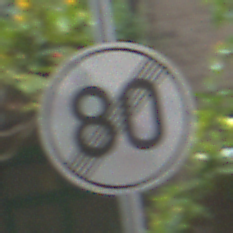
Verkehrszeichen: EndeGeschwindigkeit80
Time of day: MorningAfternoon
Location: Outdoor (Urban)
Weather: Overcast
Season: NotSpecified
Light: Natural